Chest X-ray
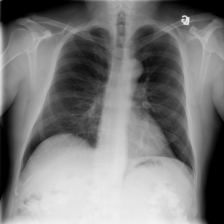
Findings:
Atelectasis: negative
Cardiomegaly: negative
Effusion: negative
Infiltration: negative
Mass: negative
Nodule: negative
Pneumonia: negative
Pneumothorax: negative
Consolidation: negative
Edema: negative
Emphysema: negative
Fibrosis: negative
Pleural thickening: negative
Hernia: negative